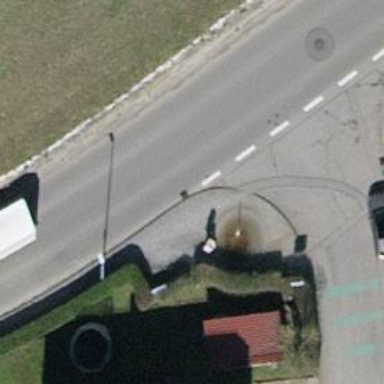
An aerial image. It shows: Beautiful fountain.